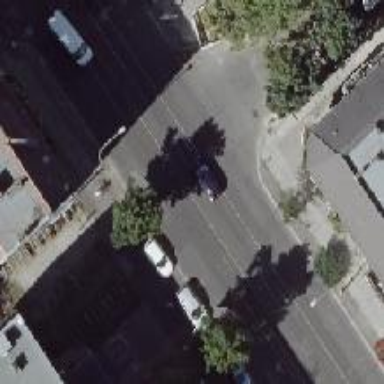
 with asphalt surface on the left. The parking lanes on both sides are oriented parallel to the road."